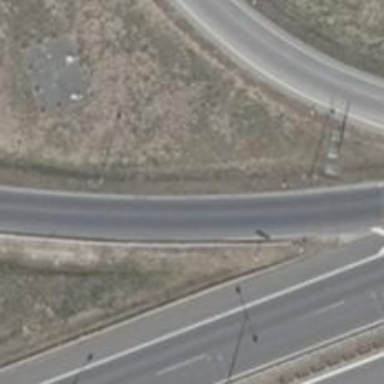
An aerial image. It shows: Asphalt trunk link road.